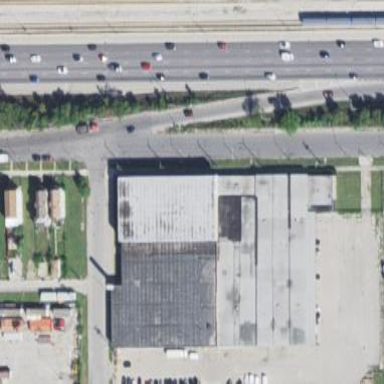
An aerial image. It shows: Industrial building.